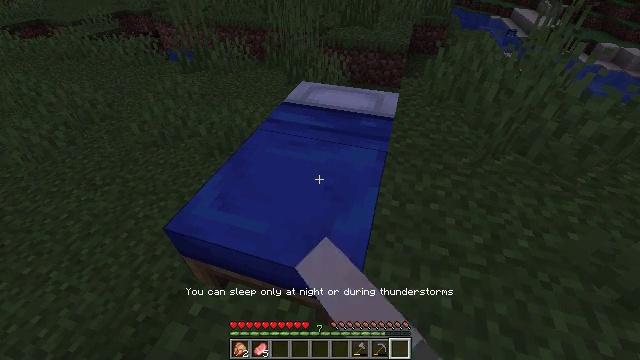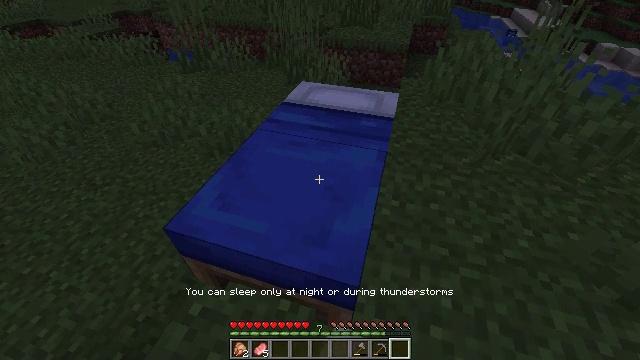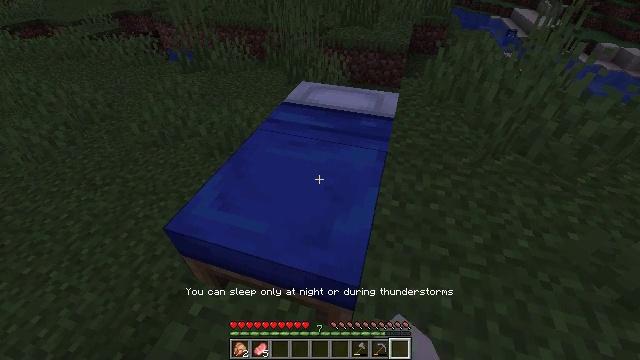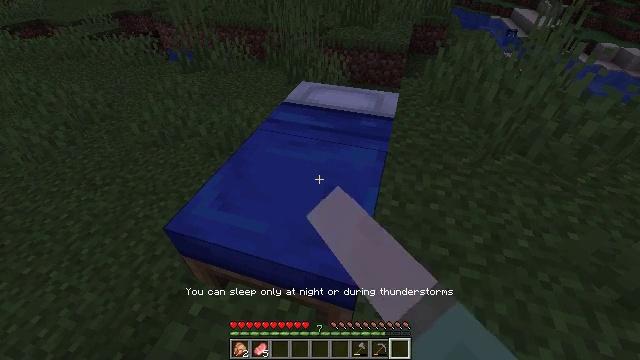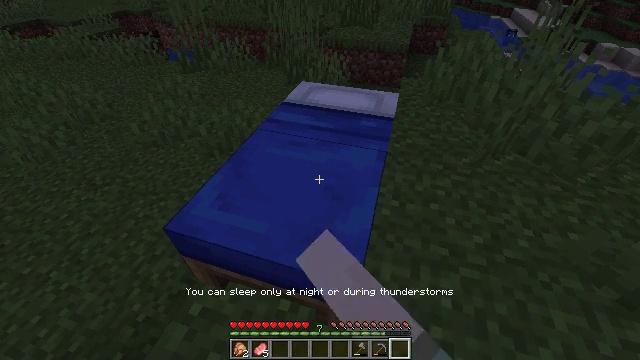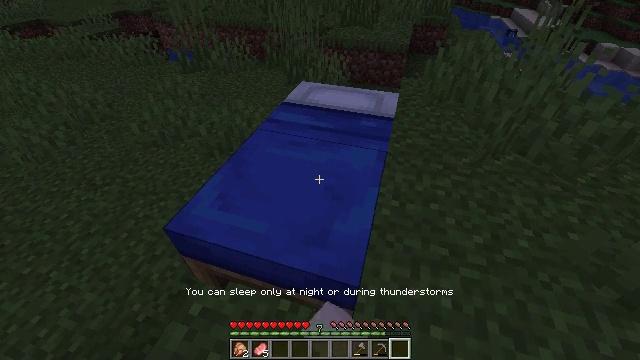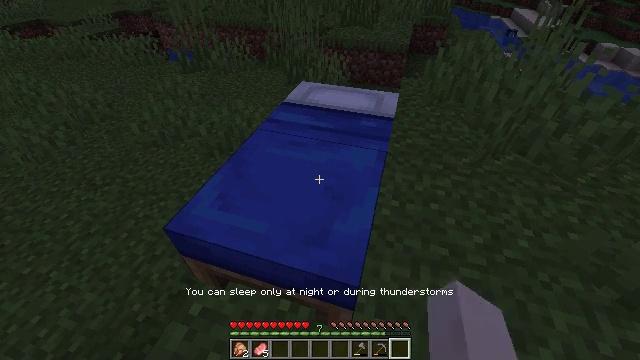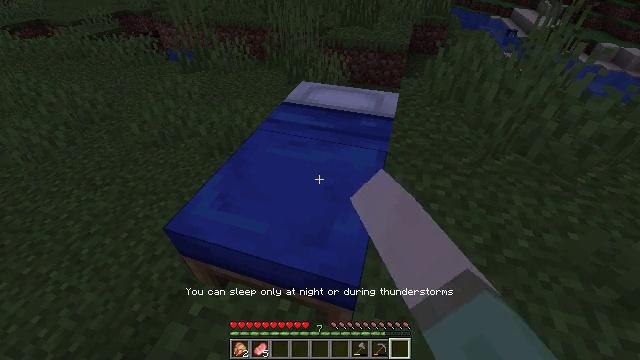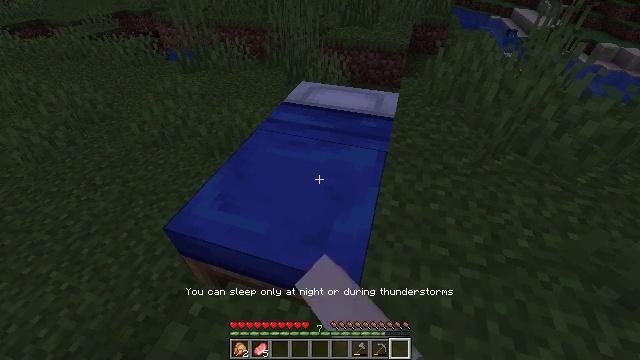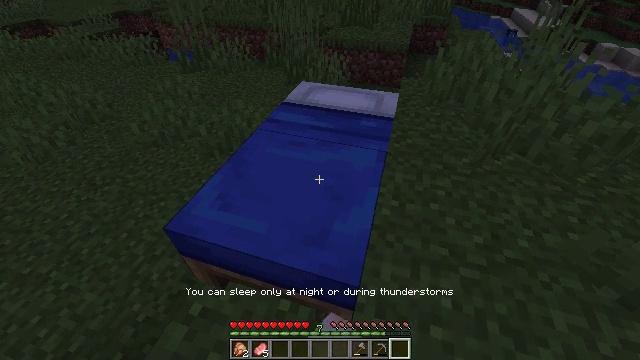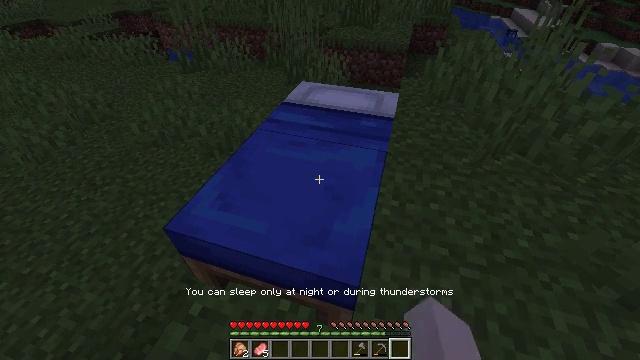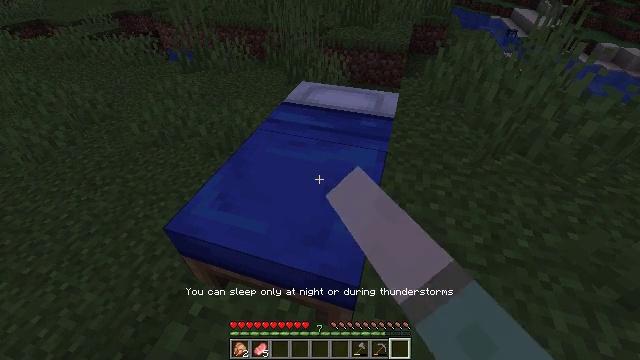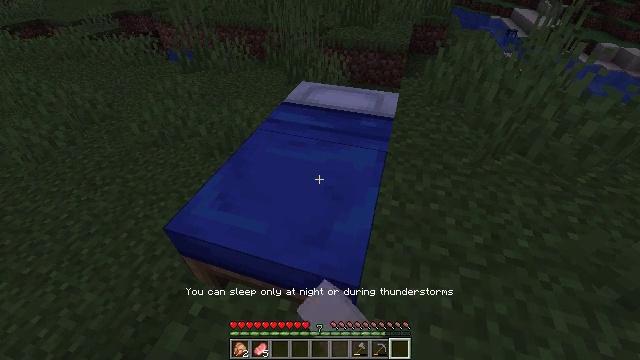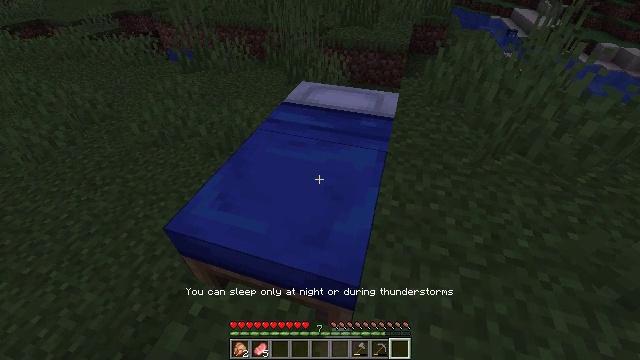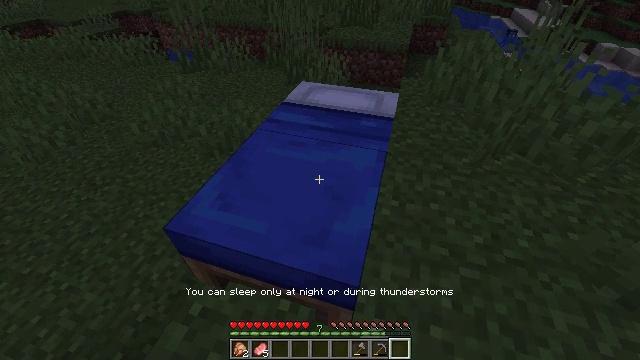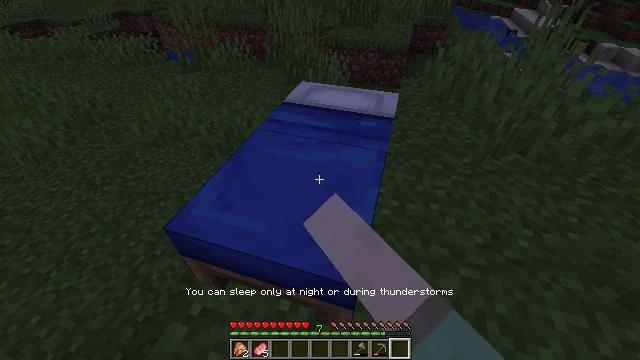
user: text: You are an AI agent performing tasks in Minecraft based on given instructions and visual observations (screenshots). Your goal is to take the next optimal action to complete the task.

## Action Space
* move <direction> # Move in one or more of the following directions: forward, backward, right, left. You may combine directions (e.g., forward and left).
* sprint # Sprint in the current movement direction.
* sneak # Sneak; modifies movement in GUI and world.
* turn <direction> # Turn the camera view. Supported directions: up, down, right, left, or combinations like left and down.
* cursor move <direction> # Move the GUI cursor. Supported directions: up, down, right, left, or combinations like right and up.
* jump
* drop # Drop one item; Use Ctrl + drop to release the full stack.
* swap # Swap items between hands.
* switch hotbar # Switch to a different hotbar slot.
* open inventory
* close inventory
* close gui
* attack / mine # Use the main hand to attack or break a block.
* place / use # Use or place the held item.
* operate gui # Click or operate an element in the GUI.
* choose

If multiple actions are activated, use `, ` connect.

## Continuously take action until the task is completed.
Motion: motion action
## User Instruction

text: Mine the blue bed to pick it up.
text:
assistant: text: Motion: use / place
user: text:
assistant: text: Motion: use / place
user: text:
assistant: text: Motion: use / place
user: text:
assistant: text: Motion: use / place
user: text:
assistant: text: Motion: use / place
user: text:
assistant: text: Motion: use / place
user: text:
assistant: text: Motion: use / place
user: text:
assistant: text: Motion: use / place
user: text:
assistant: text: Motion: use / place
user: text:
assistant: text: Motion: use / place
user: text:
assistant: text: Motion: use / place
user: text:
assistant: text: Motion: use / place
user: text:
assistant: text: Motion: use / place
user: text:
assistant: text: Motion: use / place
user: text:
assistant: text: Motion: use / place
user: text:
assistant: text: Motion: use / place
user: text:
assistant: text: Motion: use / place
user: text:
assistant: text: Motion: use / place
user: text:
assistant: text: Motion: use / place
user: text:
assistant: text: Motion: use / place
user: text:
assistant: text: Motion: use / place
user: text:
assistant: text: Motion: use / place
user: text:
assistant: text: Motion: use / place
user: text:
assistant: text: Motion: use / place
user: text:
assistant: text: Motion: use / place
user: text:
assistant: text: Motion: use / place
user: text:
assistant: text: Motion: use / place
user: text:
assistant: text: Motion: use / place
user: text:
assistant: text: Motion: use / place
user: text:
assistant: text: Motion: use / place